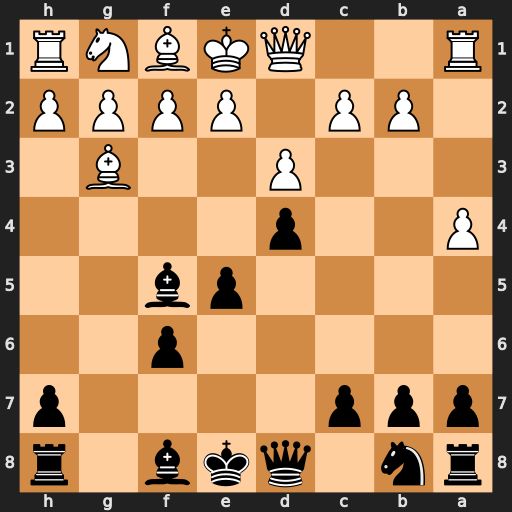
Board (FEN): rn1qkb1r/ppp4p/5p2/4pb2/P2p4/3P2B1/1PP1PPPP/R2QKBNR
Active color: b
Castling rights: KQkq
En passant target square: -
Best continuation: Bb4+ Qd2 Bxd2+